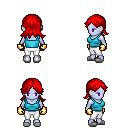
a pixel art fantasy rpg character, female body template, dark elf, purple skin, teal pirate shirt, white pants, red loose hair, gold gloves, white slippers, four views (front, back, left, right), 2x2 character sprite sheet, small pixel art, hard edges, no anti-aliasing